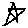
Label: star